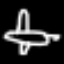
Label: airplane